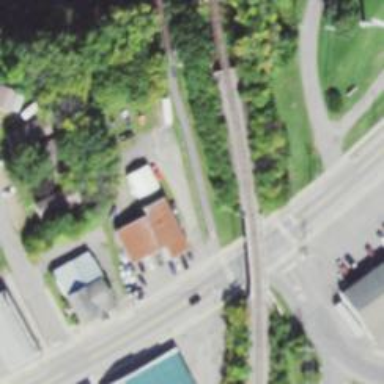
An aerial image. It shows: Abandoned railway next to footway.